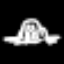
Label: frog